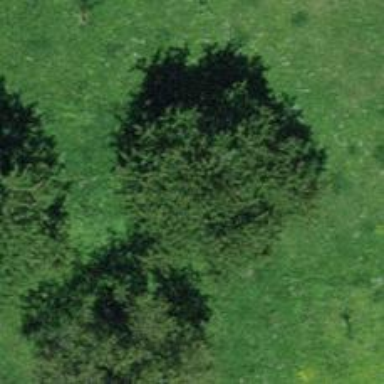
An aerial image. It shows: Broadleaved tree with lush foliage.